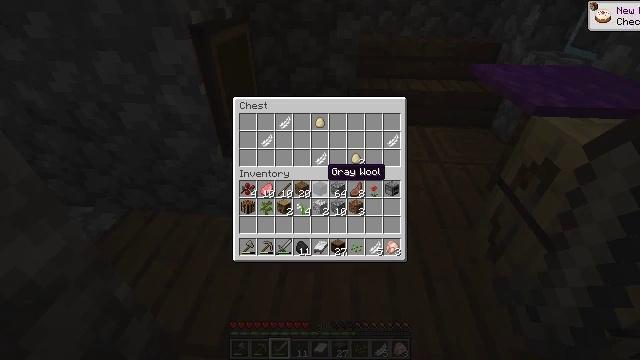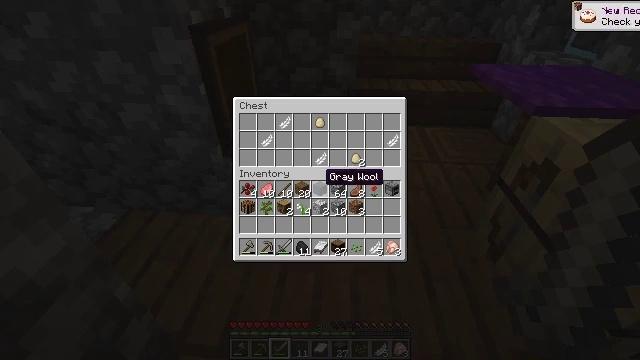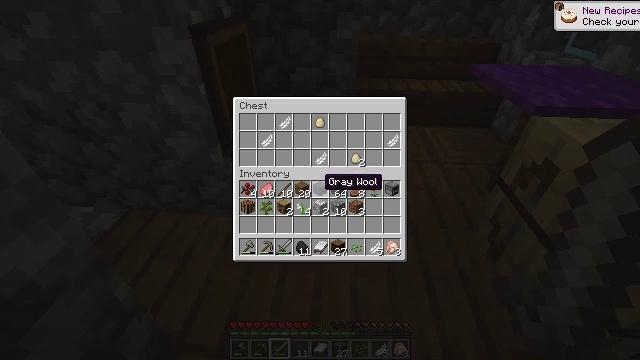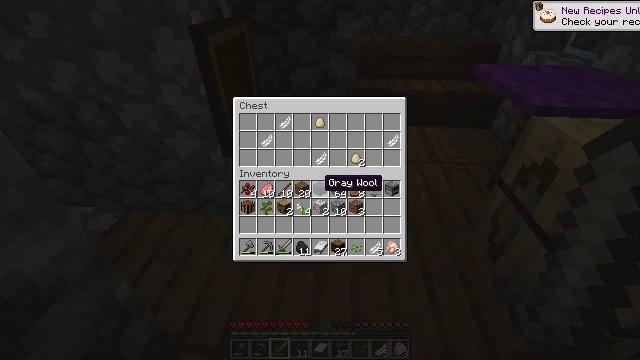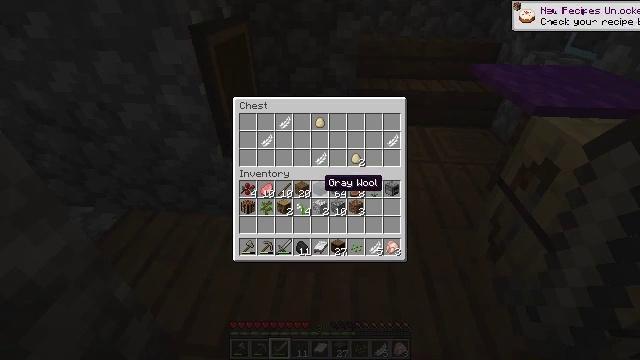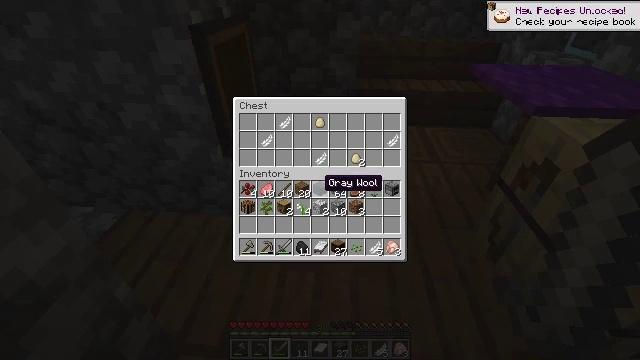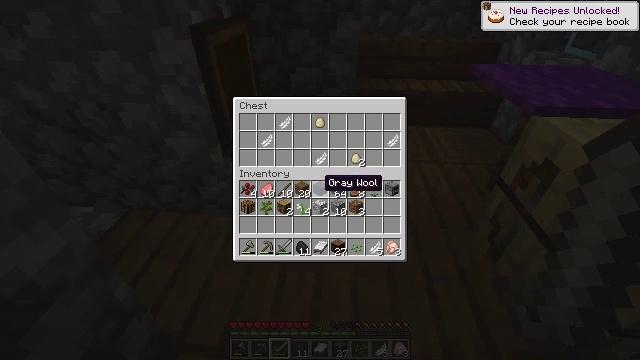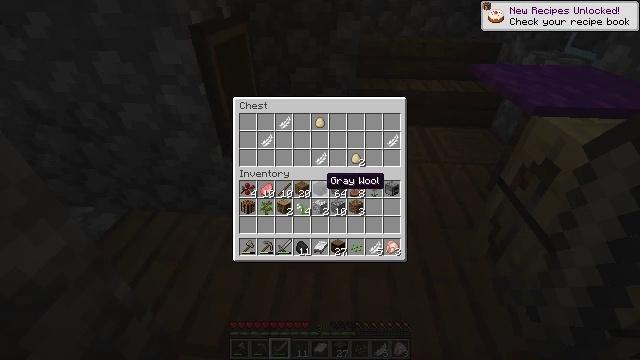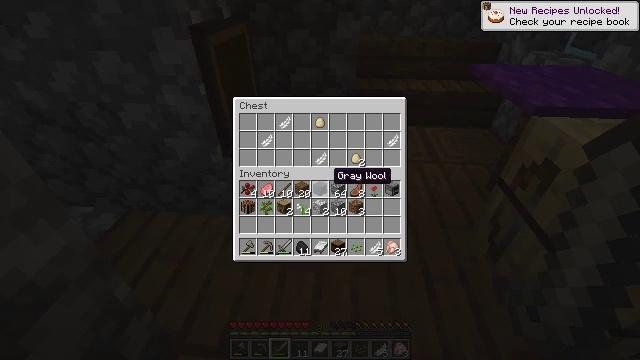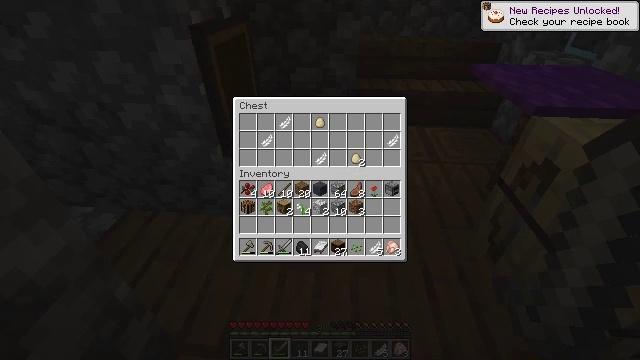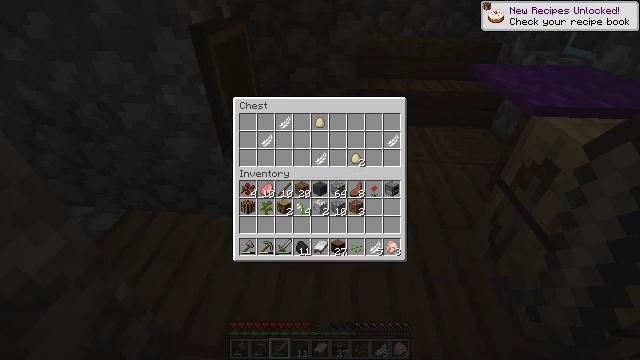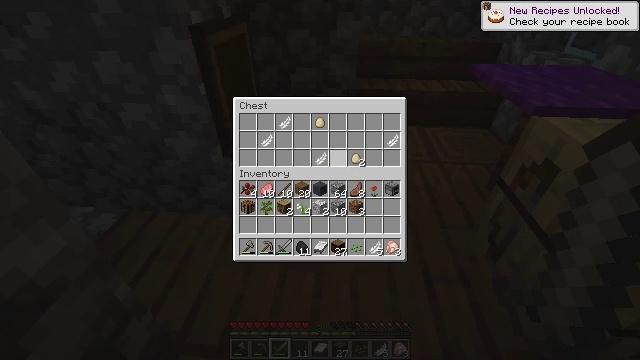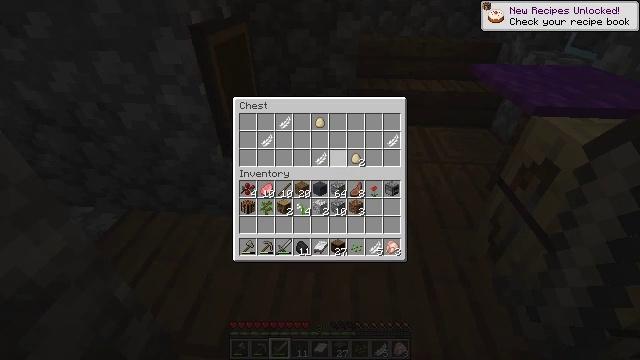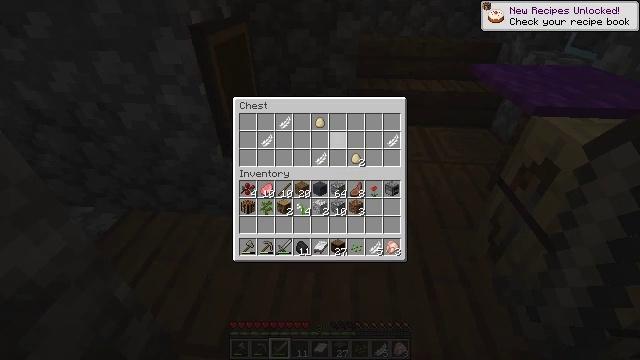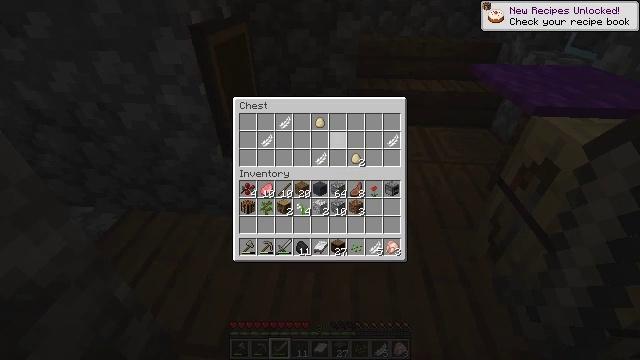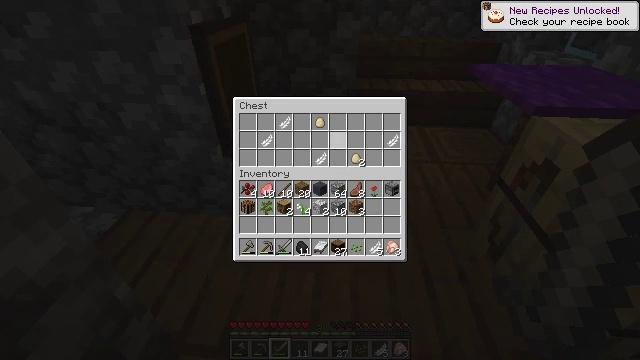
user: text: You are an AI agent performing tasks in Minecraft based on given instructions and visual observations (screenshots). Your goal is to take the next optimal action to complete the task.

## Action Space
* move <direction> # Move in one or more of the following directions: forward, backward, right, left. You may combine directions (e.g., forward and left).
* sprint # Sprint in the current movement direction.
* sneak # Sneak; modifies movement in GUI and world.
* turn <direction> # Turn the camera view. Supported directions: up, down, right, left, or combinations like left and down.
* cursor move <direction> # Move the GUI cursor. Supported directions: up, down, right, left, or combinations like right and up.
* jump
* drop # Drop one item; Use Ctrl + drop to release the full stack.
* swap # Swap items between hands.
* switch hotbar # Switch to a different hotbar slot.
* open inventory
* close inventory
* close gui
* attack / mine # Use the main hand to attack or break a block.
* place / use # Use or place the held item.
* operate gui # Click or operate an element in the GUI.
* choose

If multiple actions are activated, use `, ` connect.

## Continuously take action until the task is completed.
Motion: motion action
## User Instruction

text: Mine block fletching table.
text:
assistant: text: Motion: no_op
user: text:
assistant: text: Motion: no_op
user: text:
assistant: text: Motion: no_op
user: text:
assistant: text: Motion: no_op
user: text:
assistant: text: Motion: no_op
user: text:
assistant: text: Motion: no_op
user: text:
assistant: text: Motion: no_op
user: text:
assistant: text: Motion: cursor move right
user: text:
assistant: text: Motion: cursor move right and up
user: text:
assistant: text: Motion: cursor move up
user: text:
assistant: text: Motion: no_op
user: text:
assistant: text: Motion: cursor move up
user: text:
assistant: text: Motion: no_op
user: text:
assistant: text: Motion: no_op
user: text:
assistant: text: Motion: no_op
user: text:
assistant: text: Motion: no_op
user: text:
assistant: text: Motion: no_op
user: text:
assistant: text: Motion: no_op
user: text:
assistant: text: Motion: no_op
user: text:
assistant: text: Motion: no_op
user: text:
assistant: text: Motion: no_op
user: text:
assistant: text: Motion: no_op
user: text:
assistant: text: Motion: no_op
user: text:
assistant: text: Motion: no_op
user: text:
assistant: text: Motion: no_op
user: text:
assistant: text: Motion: no_op
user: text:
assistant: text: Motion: no_op
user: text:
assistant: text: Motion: no_op
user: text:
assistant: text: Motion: no_op
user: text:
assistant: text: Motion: no_op